Interaction volume radius: 5 \u00c5
Interaction volume height: 15 \u00c5
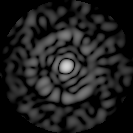
Disorder parameter: 0.7884